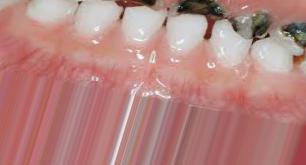
Condition: Caries